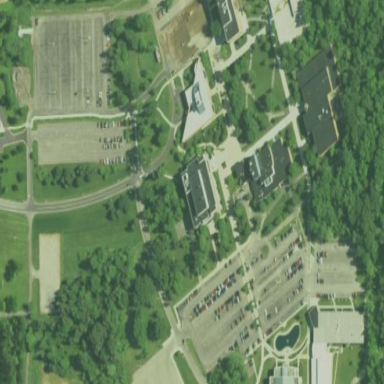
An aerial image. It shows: University.